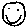
Label: smiley face